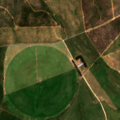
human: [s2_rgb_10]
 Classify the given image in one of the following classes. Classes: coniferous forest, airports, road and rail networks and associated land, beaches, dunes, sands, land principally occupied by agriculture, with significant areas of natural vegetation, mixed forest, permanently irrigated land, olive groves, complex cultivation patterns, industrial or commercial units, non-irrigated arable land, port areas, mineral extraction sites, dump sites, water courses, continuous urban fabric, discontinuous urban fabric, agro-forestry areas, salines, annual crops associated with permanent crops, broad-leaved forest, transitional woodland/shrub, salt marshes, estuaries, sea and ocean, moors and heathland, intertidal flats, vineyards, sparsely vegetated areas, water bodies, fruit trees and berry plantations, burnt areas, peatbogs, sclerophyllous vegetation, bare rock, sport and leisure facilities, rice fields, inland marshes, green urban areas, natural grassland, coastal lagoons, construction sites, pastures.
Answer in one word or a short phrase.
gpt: continuous urban fabric